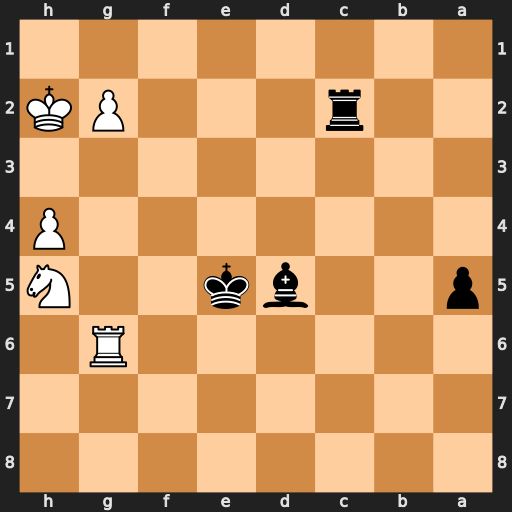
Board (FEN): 8/8/6R1/p2bk2N/7P/8/2r3PK/8
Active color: b
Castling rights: -
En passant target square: -
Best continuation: Rxg2+ Rxg2 Bxg2